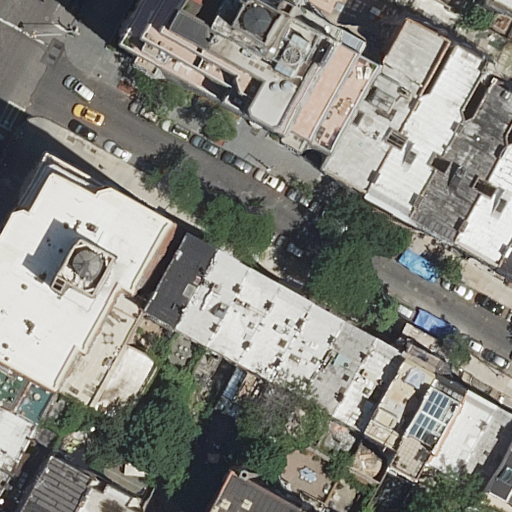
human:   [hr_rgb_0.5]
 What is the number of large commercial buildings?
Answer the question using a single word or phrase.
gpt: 0

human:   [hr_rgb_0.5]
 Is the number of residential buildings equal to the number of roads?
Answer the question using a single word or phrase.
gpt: no

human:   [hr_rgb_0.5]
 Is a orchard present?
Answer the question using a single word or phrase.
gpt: no

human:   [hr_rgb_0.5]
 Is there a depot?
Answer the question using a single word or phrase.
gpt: no

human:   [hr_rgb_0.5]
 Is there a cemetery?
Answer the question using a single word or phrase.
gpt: no

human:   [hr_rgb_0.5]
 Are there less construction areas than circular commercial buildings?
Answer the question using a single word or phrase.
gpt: no

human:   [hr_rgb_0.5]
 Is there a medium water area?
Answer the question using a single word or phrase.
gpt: no

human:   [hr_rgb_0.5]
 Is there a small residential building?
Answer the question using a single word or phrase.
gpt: yes

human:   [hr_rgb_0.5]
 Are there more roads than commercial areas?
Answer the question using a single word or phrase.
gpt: yes

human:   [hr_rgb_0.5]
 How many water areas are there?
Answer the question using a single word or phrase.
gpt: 0

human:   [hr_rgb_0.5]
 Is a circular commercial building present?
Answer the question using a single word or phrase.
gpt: no

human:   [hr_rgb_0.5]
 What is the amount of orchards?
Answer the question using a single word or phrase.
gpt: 0

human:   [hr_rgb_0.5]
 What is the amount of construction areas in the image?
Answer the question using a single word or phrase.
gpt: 0

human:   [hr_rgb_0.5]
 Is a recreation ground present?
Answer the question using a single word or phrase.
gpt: no

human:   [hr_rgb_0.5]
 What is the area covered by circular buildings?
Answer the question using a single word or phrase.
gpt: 0m2

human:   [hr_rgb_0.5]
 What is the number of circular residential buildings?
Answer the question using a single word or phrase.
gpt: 0

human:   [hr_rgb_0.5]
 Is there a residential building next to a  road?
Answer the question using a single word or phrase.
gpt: yes

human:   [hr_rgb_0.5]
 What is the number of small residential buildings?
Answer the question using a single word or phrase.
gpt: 9

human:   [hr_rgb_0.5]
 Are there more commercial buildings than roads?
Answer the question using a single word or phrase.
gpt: no

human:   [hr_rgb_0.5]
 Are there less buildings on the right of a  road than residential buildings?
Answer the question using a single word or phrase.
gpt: yes

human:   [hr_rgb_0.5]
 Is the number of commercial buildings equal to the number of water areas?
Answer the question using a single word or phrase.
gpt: yes

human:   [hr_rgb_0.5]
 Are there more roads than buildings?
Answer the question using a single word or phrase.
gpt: no

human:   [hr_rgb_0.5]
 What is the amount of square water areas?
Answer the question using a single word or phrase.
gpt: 0

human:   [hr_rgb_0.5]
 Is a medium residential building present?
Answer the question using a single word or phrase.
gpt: yes

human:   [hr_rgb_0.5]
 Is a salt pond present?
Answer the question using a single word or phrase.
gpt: no

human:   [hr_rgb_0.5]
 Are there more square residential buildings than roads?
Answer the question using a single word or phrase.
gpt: no

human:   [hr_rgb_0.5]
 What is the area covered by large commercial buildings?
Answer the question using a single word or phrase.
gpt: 0m2

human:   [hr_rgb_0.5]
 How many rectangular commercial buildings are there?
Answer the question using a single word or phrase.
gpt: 0

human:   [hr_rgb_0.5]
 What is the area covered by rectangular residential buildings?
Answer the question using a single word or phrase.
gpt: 1717m2

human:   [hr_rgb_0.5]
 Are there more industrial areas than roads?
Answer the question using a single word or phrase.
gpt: no

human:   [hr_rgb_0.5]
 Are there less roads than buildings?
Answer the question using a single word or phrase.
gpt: yes

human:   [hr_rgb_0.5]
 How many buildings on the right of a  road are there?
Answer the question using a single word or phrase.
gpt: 22

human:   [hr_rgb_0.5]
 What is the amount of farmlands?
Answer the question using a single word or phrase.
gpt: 0

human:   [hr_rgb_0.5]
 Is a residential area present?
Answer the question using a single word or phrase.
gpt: no

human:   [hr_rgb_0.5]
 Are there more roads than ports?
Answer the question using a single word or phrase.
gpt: yes

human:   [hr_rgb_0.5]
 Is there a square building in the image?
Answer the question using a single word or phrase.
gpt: no